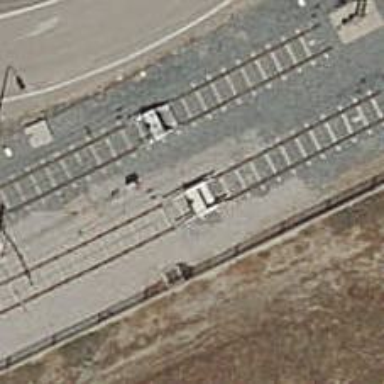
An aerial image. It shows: Disused railway with electrified contact lines passing through service yard.